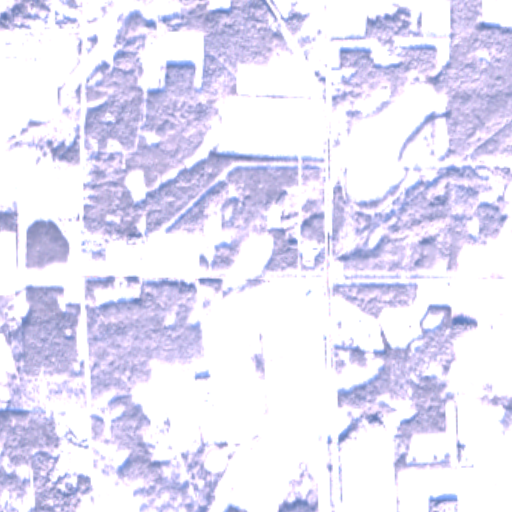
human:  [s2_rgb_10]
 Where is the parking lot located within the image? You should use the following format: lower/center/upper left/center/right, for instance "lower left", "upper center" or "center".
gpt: The parking lot is located in the upper center of the image.
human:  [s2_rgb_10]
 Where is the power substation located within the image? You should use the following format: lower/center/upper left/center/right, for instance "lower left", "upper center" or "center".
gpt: The power substation is located in the center left of the image.
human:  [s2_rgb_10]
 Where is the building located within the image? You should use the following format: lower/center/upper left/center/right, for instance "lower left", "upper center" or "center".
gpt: The building is located in the upper left of the image.
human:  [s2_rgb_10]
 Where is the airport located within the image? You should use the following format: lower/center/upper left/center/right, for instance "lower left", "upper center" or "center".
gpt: There is no airport in the image.